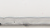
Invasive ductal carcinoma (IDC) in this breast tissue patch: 0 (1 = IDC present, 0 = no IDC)